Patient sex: F
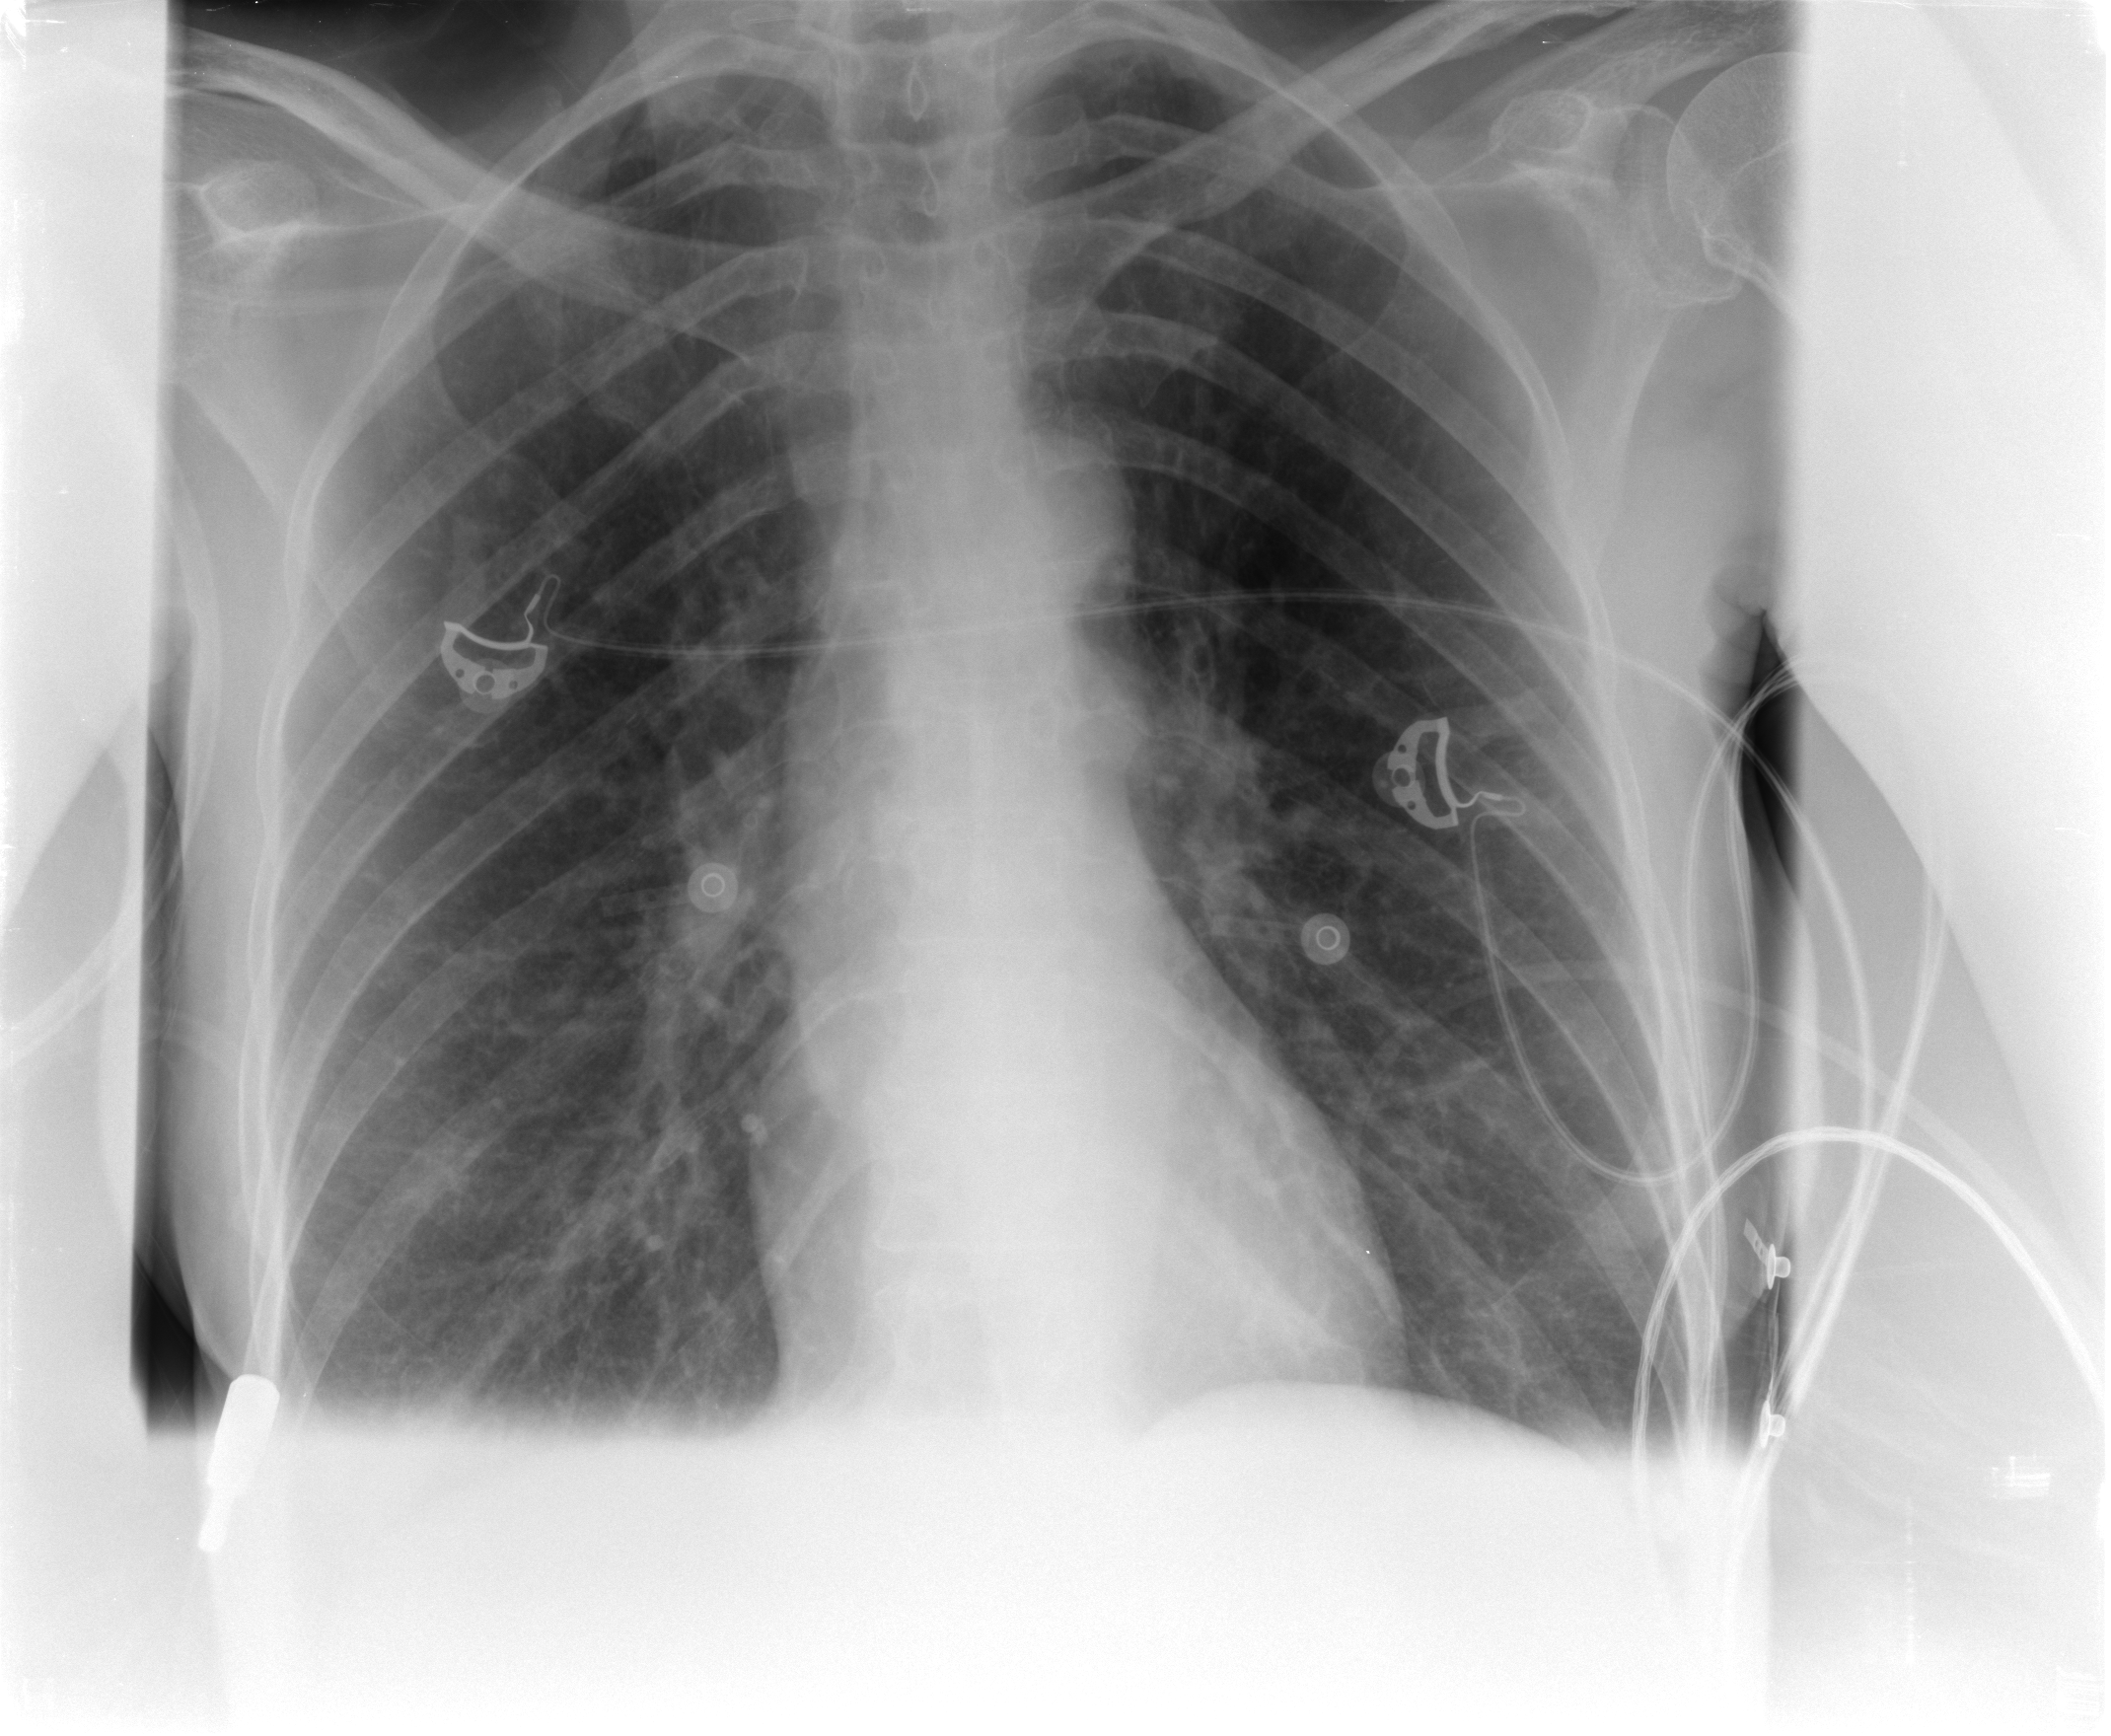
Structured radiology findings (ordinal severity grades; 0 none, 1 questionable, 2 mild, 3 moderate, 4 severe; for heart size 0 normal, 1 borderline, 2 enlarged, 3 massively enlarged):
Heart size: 0
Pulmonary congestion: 2
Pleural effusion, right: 0
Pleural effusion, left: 0
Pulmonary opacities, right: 0
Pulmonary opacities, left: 0
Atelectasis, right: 0
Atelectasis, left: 0